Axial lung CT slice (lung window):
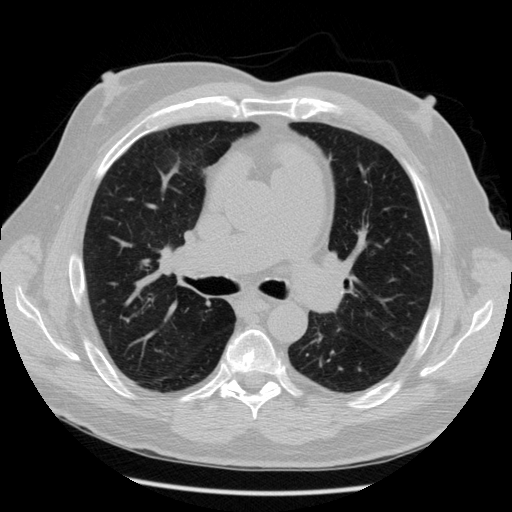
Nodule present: no